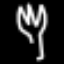
Label: fork